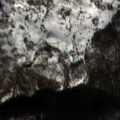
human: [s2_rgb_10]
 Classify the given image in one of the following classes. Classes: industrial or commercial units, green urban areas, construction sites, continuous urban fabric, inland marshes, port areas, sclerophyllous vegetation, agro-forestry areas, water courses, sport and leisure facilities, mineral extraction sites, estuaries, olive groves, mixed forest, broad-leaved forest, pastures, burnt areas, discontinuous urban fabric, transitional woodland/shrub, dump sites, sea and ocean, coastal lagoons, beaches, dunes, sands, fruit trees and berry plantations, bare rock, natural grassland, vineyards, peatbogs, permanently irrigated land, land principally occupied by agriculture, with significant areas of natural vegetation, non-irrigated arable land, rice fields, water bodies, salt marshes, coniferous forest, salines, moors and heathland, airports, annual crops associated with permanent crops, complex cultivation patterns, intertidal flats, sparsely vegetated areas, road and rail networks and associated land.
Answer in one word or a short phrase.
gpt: broad-leaved forest, coniferous forest, transitional woodland/shrub